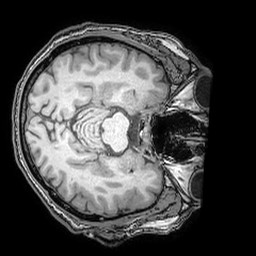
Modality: T1w
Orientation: axial
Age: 42
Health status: ill
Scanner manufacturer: philips
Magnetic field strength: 3 T
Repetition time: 0.007 s
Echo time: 0.0035 s